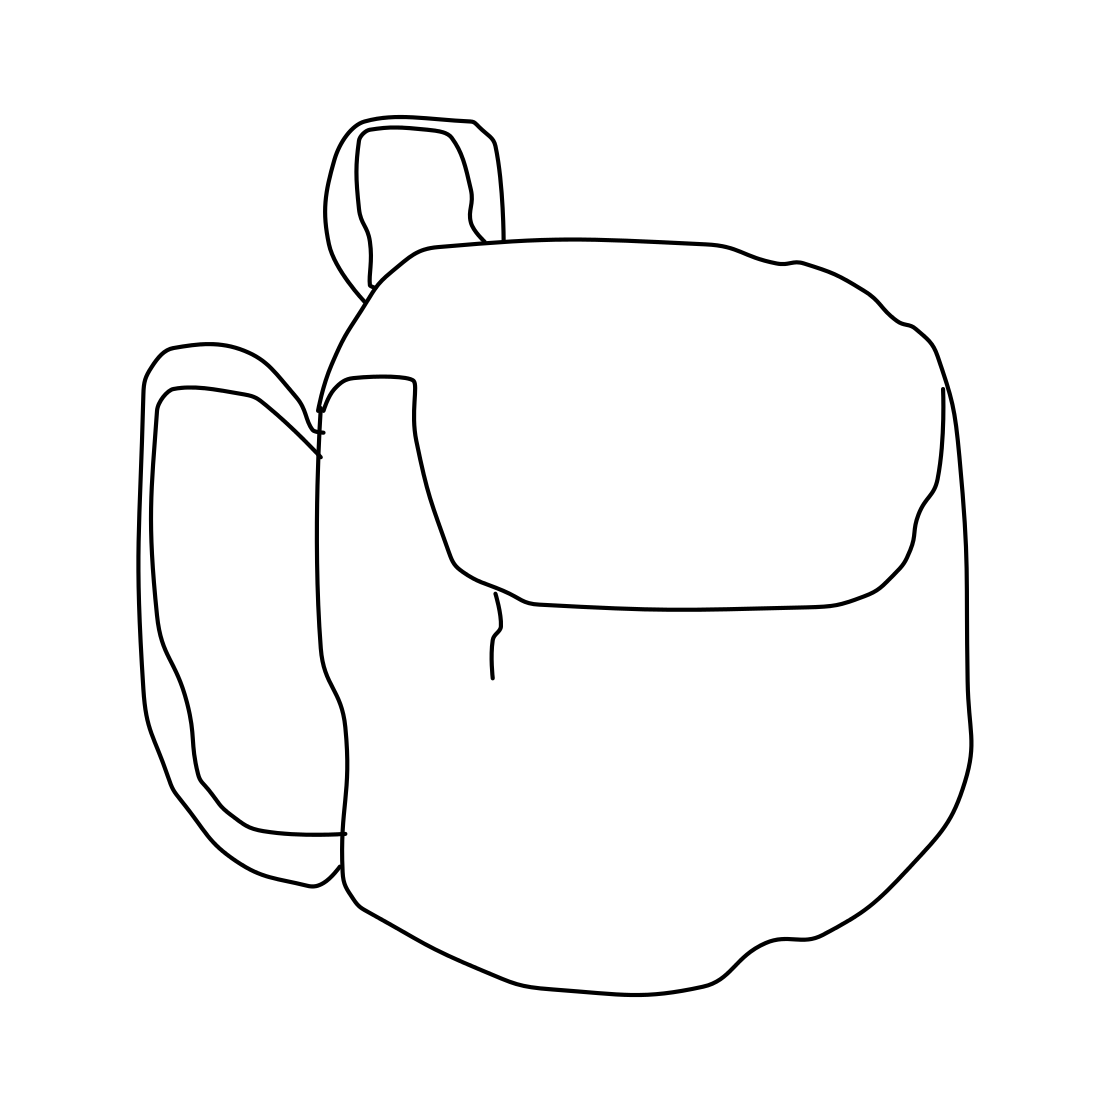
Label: backpack